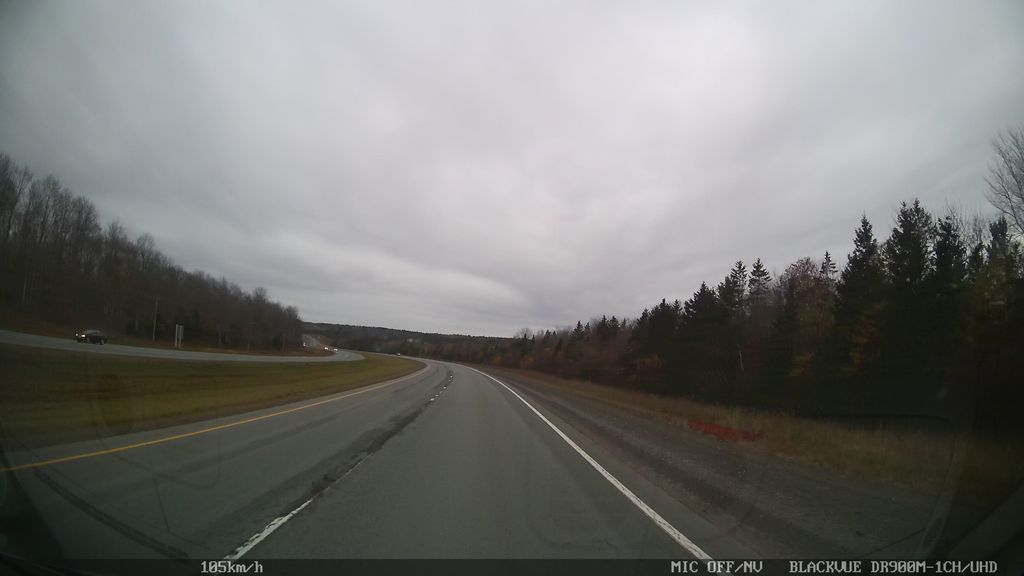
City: halifax